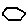
Label: hexagon